Question: So I wrote the below using VSCode and executed in the node.js terminal
'''
let city = "Belgrade,"
let country = "Serbia"
let location = city + ', ' + country
'''
Apparently nothing works it goes like this.

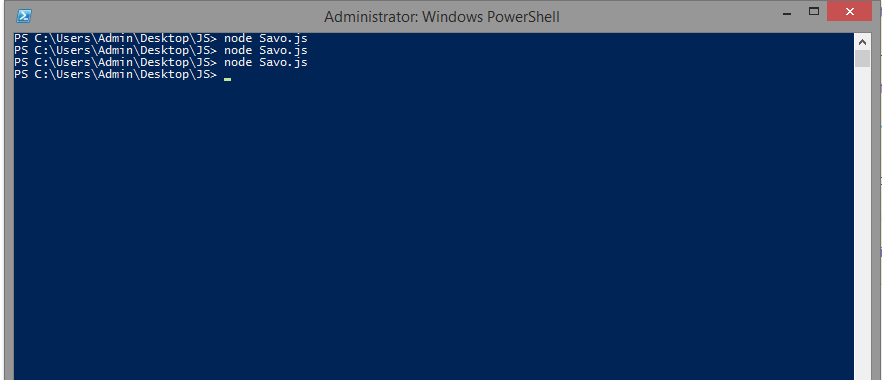
Answer: It looks like application worked perfectly well. You executed the node interpreter in the shell. So, the node engine took over, created 3 variables, then quit. Node does not output each statement it runs like a shell script does, so you would not see anything from the console unless you explicitly told it to do so. If you want to output to the console, you can simply use the 'console.log()' function or one of its variants (you can find more information <URL>. So try explicetely outputting your information to the console:
'let city = "Belgrade," let country = "Serbia" let location = city + ', ' + country console.log(location)'